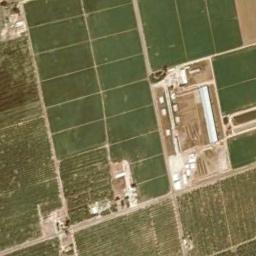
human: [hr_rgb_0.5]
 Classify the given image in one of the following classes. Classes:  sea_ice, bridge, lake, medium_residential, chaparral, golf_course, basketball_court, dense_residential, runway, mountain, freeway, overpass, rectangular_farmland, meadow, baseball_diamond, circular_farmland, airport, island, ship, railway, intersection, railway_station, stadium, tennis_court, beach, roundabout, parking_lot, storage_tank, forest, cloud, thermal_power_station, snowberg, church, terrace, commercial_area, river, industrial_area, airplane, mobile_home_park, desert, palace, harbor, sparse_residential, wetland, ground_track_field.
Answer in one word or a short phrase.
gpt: rectangular_farmland